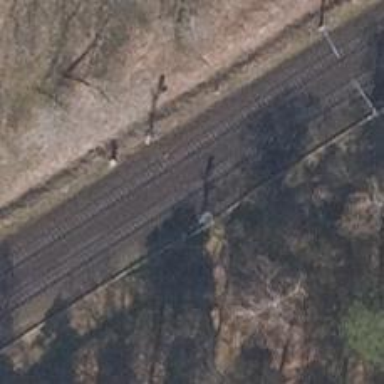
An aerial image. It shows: Railway signal.